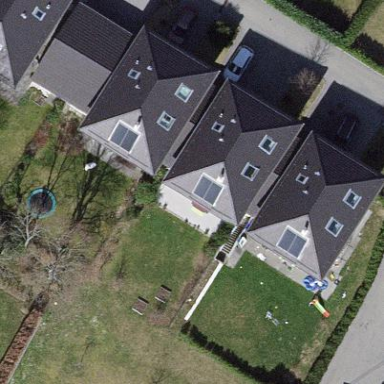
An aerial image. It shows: Grey-roofed semi-detached house.